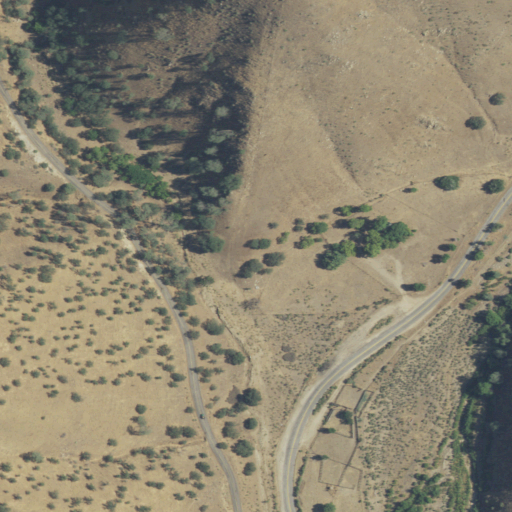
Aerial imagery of valley in California named Oiler Canyon containing grassland, shrub, open development, and low intensity development